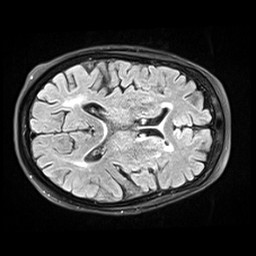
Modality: FLAIR
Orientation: axial
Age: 80
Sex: female
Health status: healthy
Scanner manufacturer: siemens
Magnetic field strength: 3 T
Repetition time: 9 s
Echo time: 0.088 s